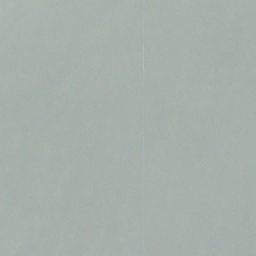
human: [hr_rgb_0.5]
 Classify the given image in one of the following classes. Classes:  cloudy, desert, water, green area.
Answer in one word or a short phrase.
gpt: cloudy